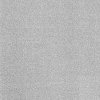
Atmospheric dust classification: dusty